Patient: sex M, age 71
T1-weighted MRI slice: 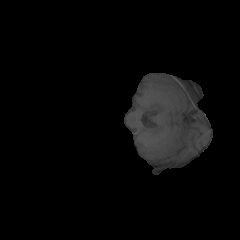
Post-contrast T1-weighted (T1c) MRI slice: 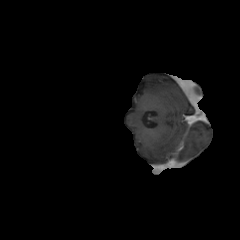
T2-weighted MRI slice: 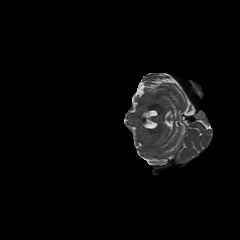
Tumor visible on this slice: no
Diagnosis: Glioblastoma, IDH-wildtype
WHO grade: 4